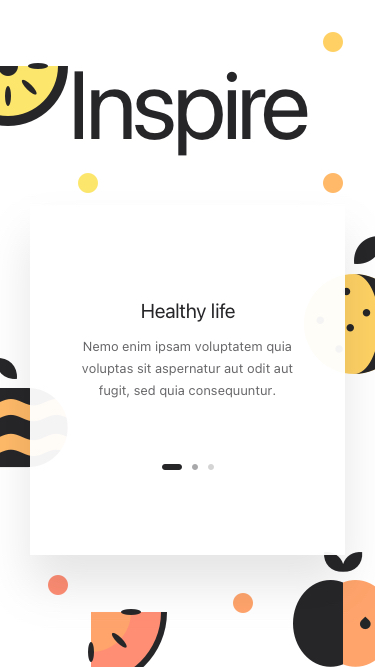
Text in this UI design:
Inspire
Healthy life
Nemo enim ipsam voluptatem quia voluptas sit aspernatur aut odit aut fugit, sed quia consequuntur.